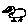
Label: bird